Interaction volume radius: 5 \u00c5
Interaction volume height: 30 \u00c5
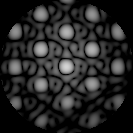
Disorder parameter: 0.1